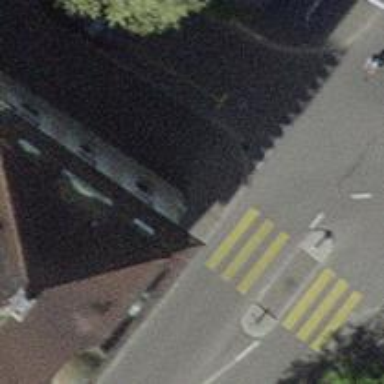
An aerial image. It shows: Kerb barrier.